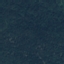
Land use / land cover: Forest